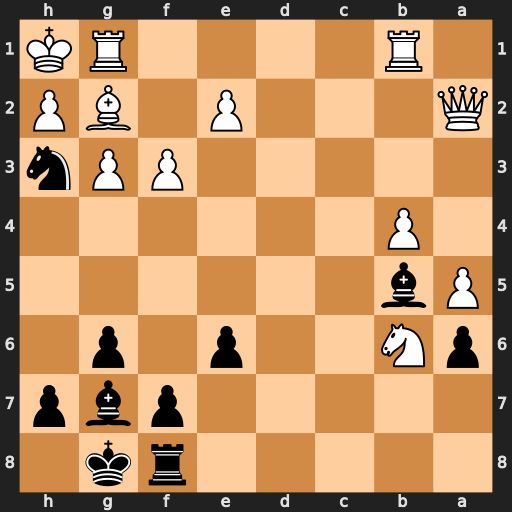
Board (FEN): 5rk1/5pbp/pN2p1p1/Pb6/1P6/5PPn/Q3P1BP/1R4RK
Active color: b
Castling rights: -
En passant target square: -
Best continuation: Nf2#